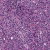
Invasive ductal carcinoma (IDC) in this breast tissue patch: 1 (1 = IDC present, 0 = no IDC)